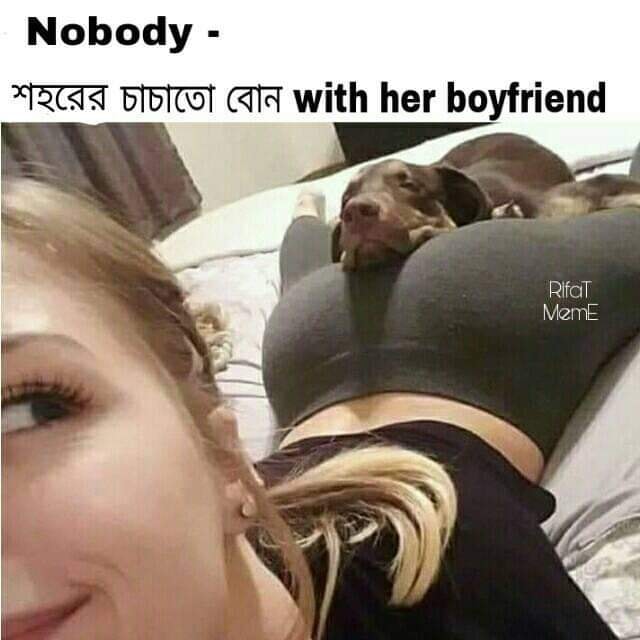
Text: Nobody - শহরের চাচাতো বোন  with her boyfriend
Label: Hate
Hate category: Personal Offence
Targeted group: Individual